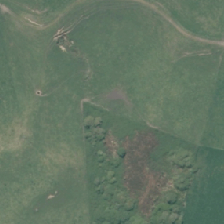
Land cover: deciduous_hardwood